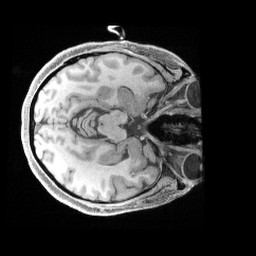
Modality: T1w
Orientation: axial
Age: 37
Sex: female
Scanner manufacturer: siemens
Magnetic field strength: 3 T
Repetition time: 2.4 s
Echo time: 0.00241 s